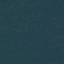
Land use / land cover: Forest